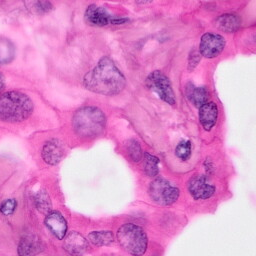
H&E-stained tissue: Pancreatic